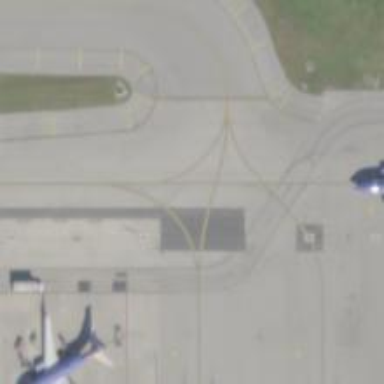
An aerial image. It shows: View of taxiway at the airport.